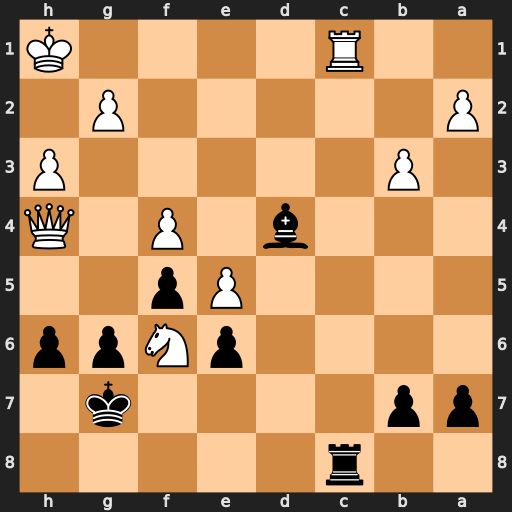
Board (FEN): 2r5/pp4k1/4pNpp/4Pp2/3b1P1Q/1P5P/P5P1/2R4K
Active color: b
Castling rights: -
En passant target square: -
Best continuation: Rxc1+ Kh2 Bg1+